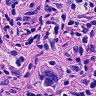
Metastatic tissue present: yes